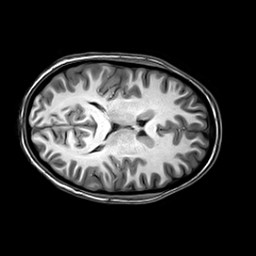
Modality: T1w
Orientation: axial
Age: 21
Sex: female